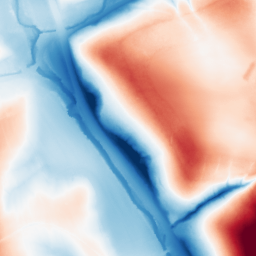
Category: classical
Decomposition family: gaussian_anisotropic
Decomposition parameters: sigma_x: 50
sigma_y: 20
Upsampling method: lanczos
Upsampling parameters: scale: 2
Upsampling scale: 2